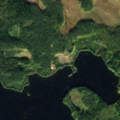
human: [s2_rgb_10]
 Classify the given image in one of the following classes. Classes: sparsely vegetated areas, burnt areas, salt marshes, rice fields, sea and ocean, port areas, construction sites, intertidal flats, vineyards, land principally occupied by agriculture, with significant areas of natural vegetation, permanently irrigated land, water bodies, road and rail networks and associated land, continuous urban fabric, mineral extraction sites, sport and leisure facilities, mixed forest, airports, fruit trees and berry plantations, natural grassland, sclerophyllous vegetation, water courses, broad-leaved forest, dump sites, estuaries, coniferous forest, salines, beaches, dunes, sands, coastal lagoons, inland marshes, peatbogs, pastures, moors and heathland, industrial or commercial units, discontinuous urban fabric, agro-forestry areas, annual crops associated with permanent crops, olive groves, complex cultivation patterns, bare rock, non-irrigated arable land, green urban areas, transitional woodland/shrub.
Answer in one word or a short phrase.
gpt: coniferous forest, mixed forest, peatbogs, water bodies